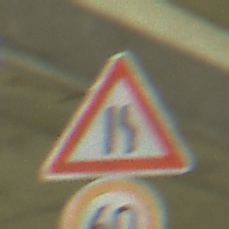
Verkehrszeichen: EinseitigVerengteFahrbahnRechts
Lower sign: Geschwindigkeit60
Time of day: NotSpecified
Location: Indoor (Special)
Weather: NotSpecified
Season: NotSpecified
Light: Artificial